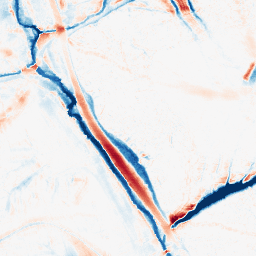
Category: morphological
Decomposition family: morphological_ellipse
Decomposition parameters: operation: average
width: 20
height: 30
Upsampling method: quintic
Upsampling parameters: scale: 8
Upsampling scale: 8